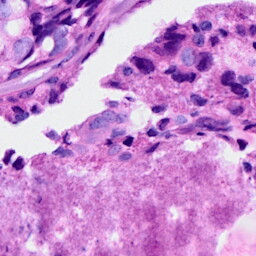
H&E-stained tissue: Breast